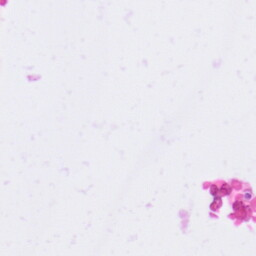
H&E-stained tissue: Pancreatic